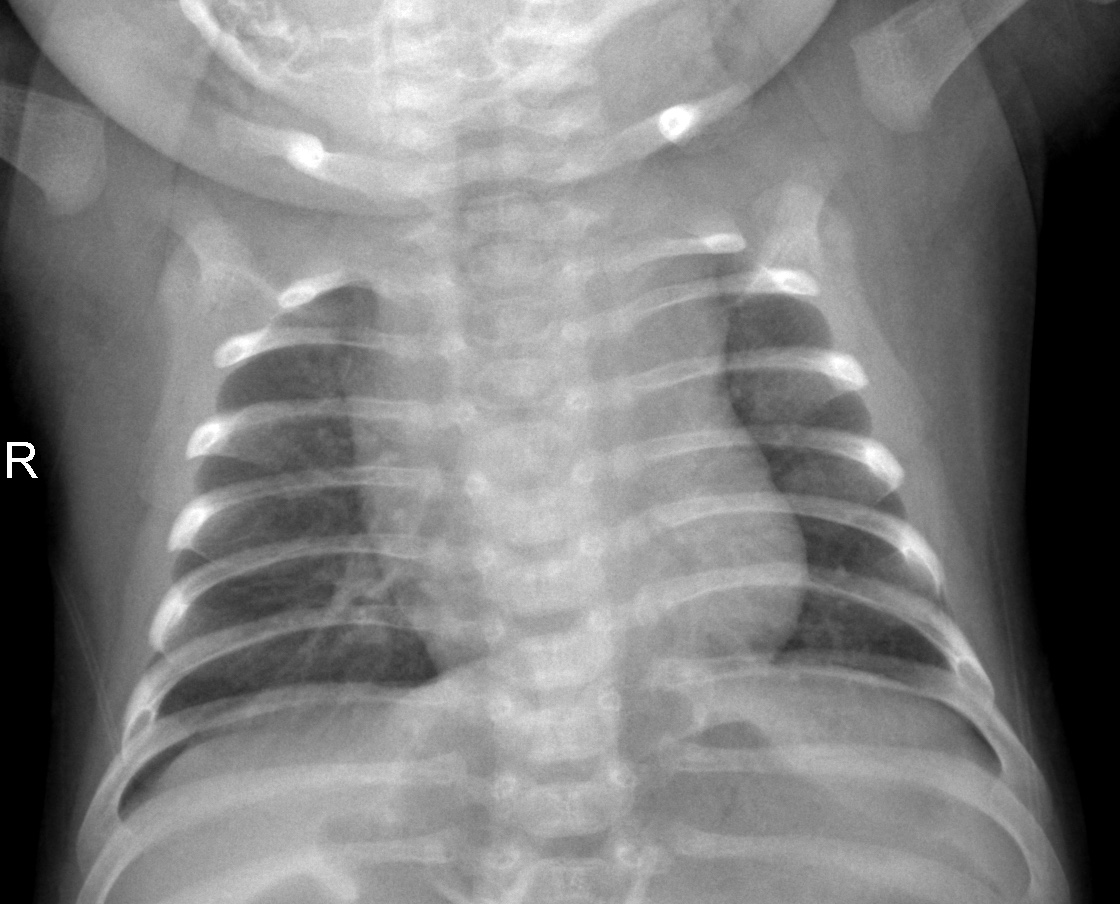
Diagnosis: NORMAL